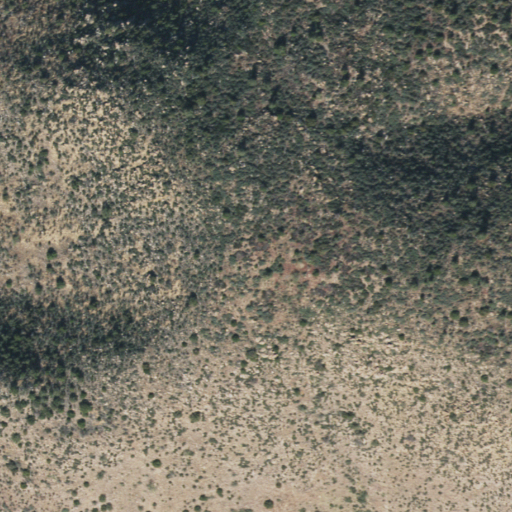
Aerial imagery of mountain in Arizona named J K Mountain containing shrub and evergreen forest